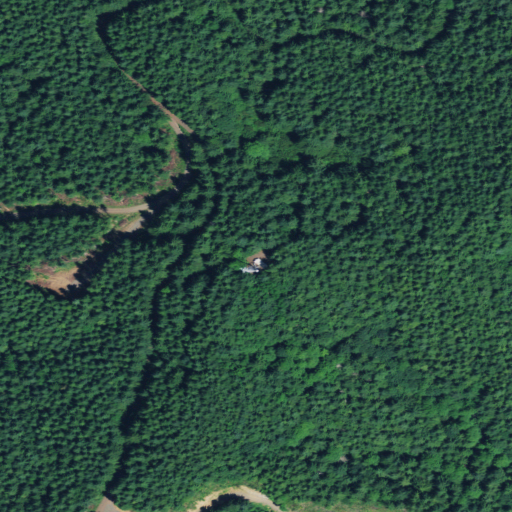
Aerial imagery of mountain in Oregon named Pioneer Mountain containing evergreen forest and mixed forest